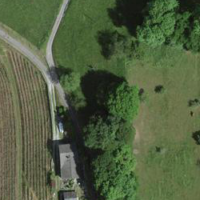
EUNIS habitat code: 24
Species observed at this site:
Cardamine heptaphylla